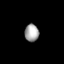
Tissue: skin
Cell type: Epithelial cells
Senescence score: 0.2695
Nuclear area (px): 242
Mean DAPI intensity: 164.607